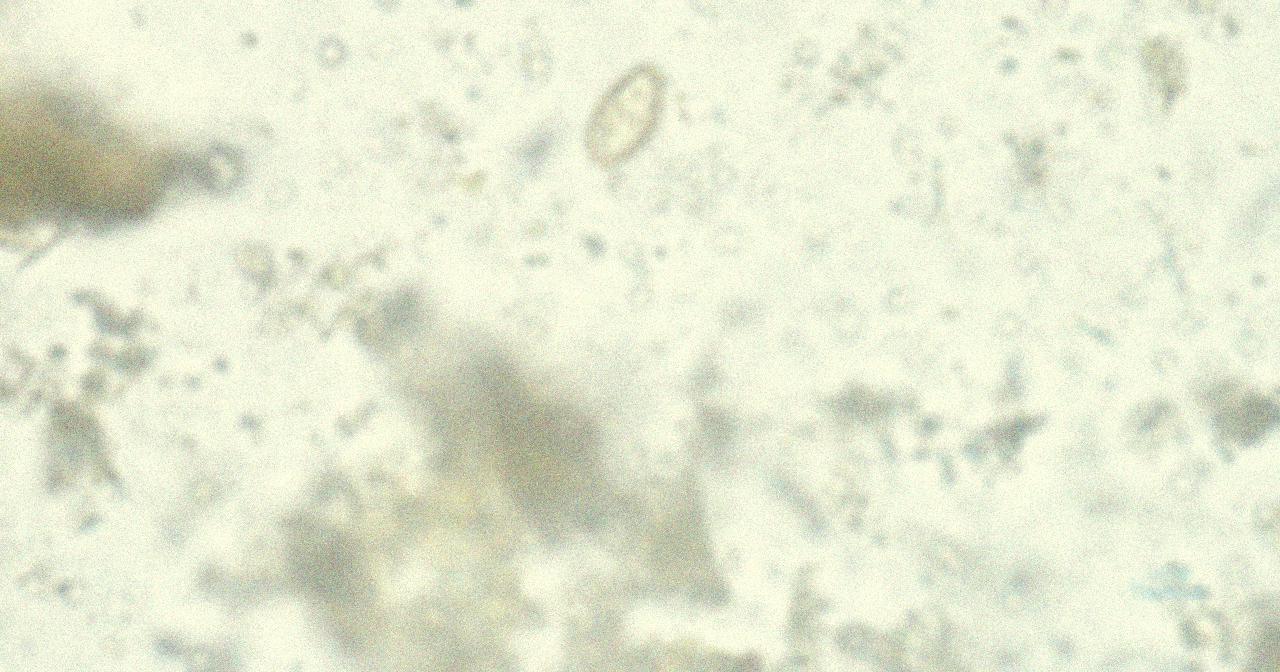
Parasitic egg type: Opisthorchis viverrine